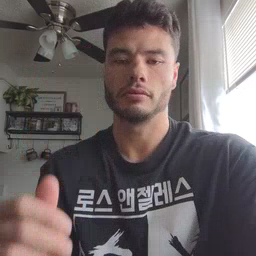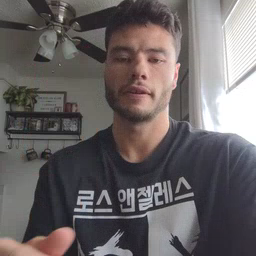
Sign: bed